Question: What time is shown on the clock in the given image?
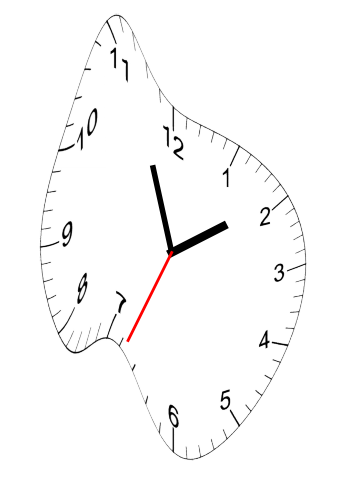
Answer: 01:56:34